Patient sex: F
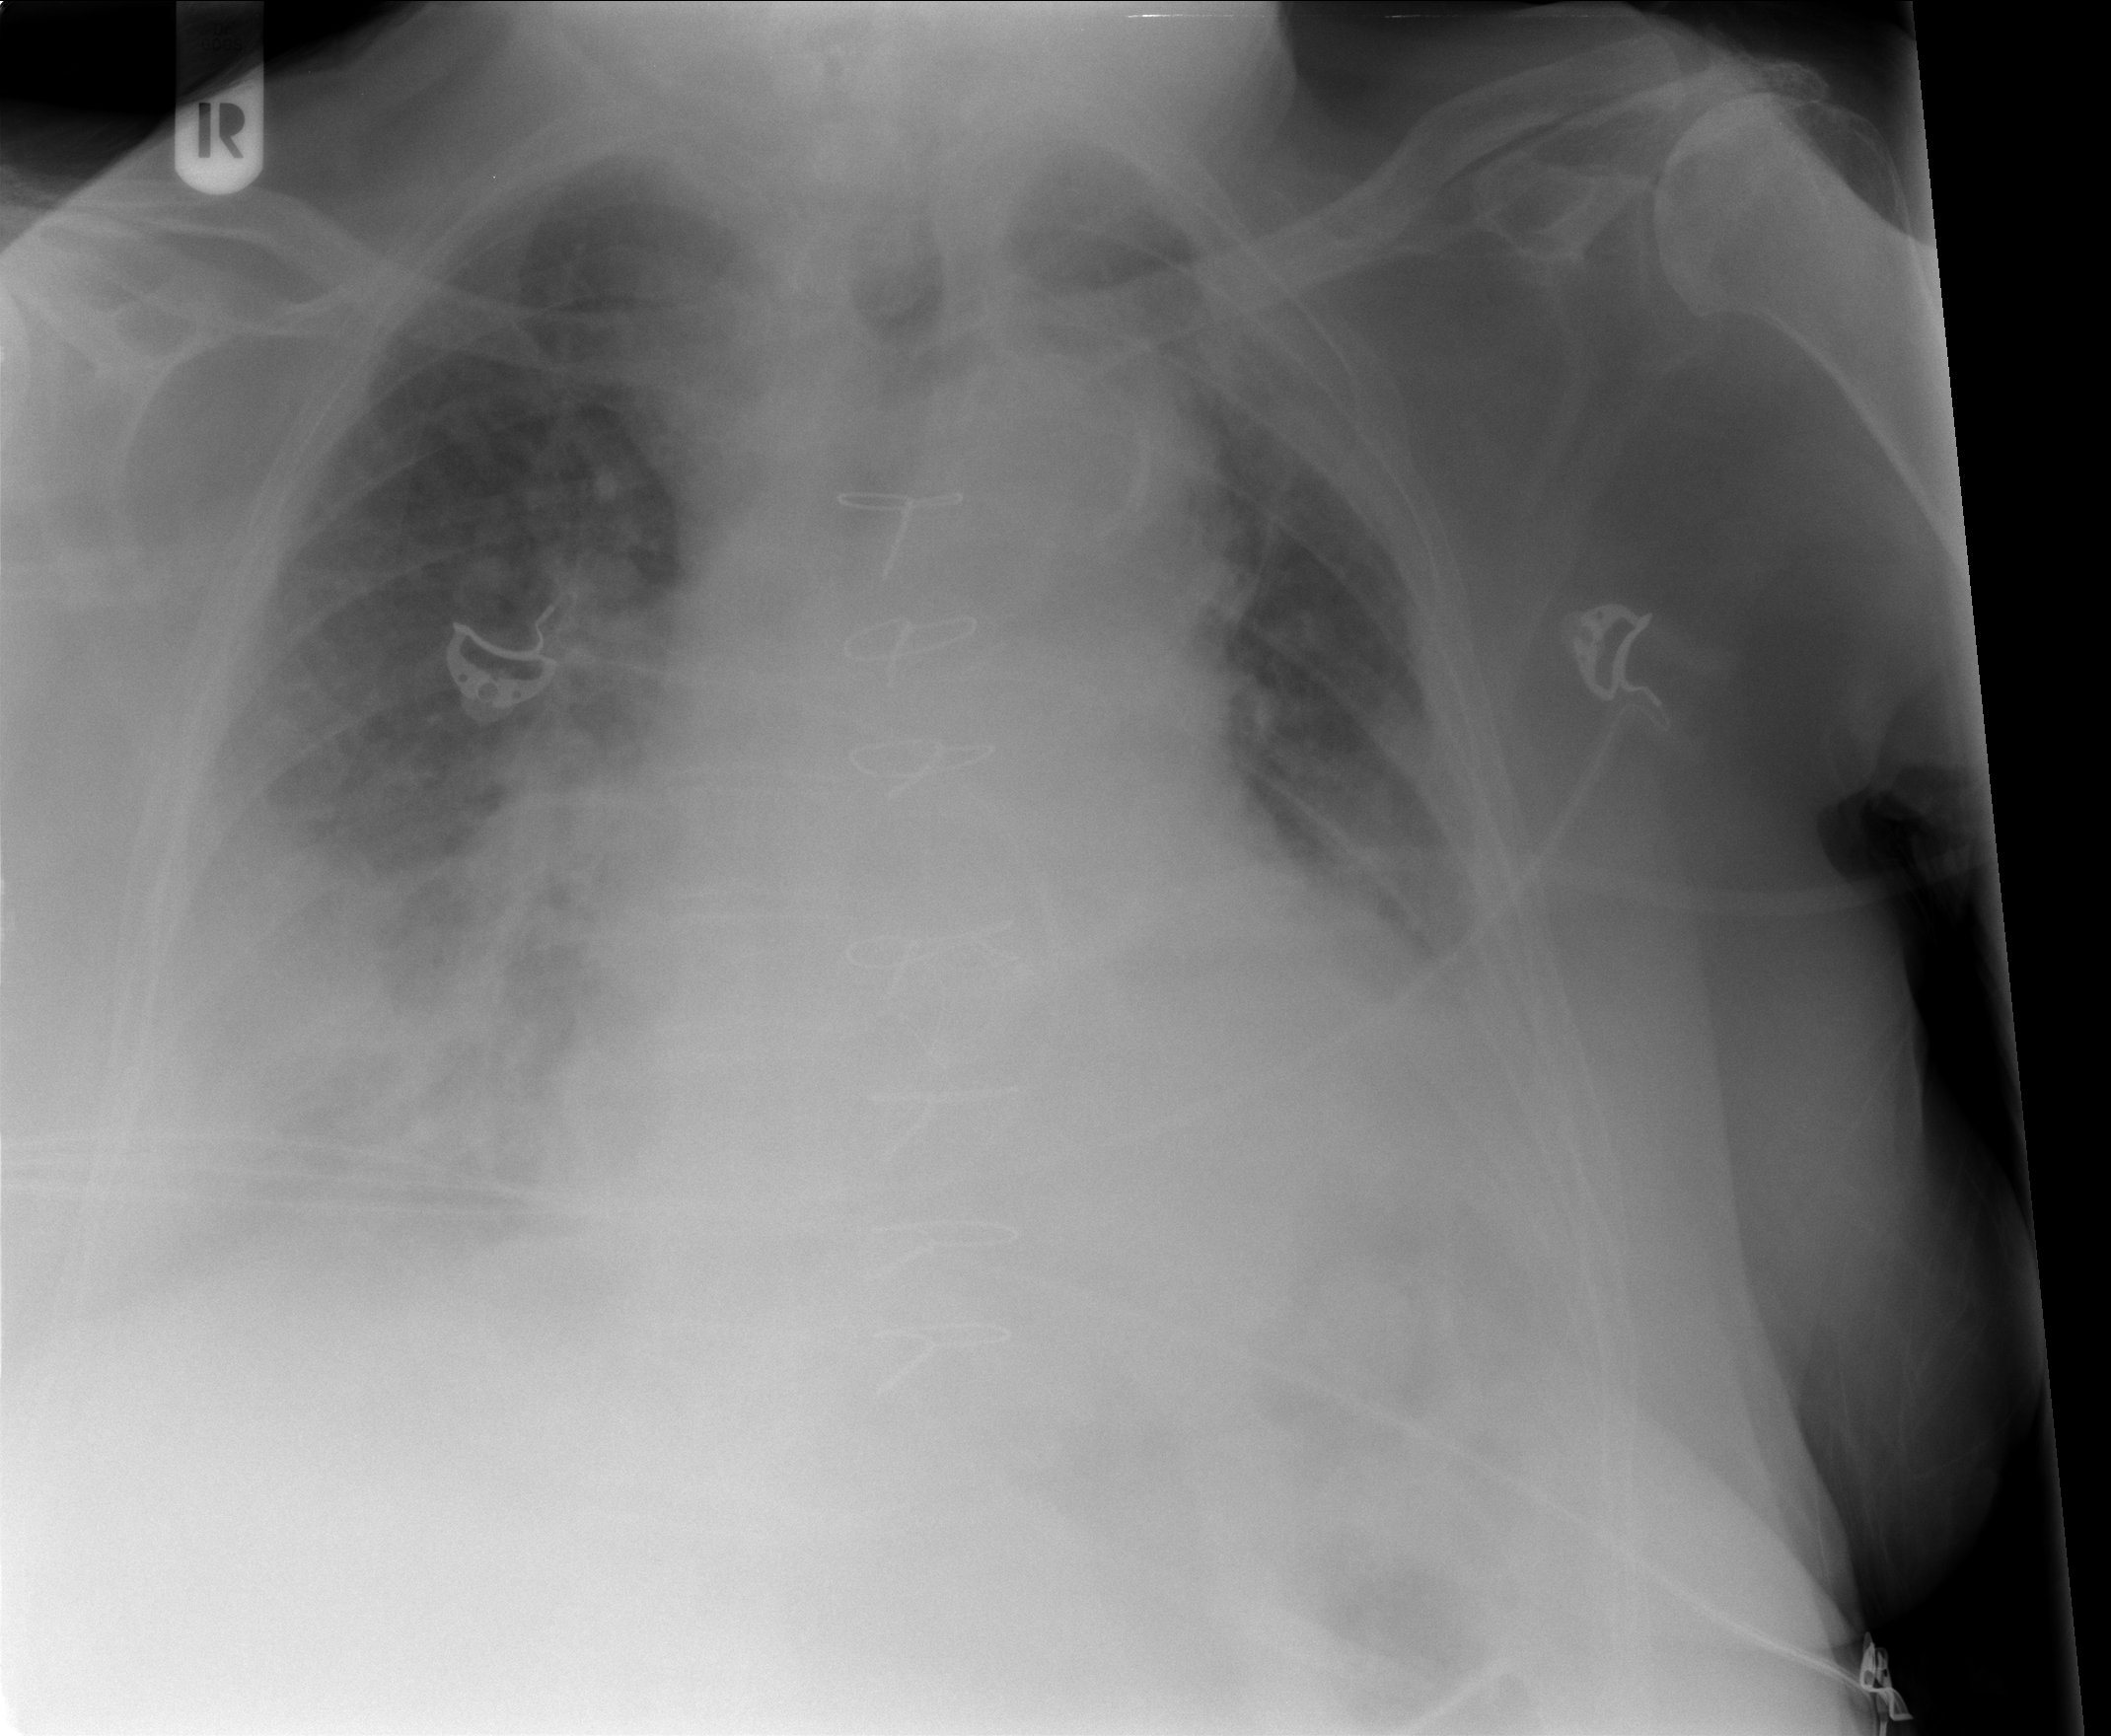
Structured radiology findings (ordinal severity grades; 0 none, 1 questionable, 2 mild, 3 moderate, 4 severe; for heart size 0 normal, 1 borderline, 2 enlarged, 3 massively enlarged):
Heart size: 2
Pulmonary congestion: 2
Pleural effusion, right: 2
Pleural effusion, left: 3
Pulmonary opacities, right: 2
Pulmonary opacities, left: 1
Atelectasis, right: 2
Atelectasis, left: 2